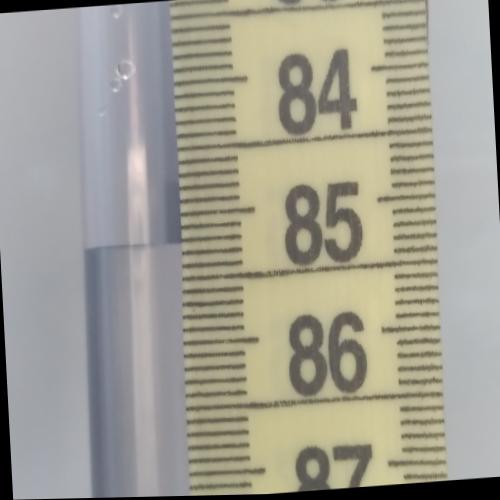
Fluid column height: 85.2 cm